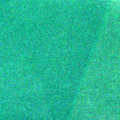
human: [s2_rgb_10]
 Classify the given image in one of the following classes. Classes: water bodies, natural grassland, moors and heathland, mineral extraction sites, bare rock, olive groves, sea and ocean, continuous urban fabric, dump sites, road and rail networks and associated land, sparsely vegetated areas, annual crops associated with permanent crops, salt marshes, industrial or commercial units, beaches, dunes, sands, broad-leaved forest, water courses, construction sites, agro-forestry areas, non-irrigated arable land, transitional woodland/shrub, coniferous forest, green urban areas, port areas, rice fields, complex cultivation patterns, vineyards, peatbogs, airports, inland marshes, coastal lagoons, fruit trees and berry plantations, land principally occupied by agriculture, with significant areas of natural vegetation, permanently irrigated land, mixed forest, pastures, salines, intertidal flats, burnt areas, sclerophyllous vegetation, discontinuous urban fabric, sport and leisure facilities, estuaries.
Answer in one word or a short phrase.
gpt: sea and ocean